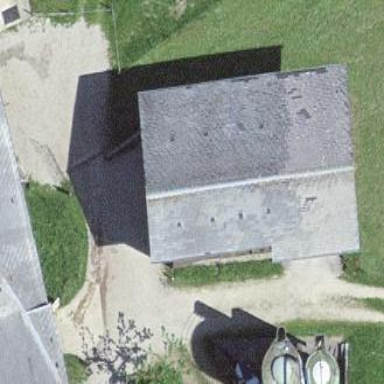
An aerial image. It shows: Shed building.